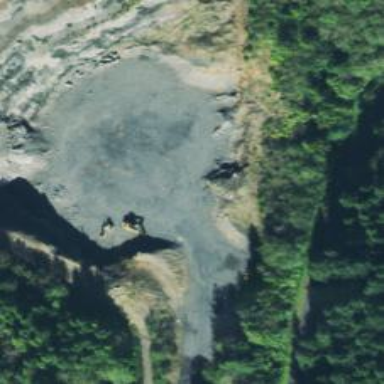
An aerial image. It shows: Quarry area.